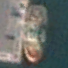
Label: civil